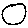
Label: circle